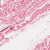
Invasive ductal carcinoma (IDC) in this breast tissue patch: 0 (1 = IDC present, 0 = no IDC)